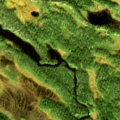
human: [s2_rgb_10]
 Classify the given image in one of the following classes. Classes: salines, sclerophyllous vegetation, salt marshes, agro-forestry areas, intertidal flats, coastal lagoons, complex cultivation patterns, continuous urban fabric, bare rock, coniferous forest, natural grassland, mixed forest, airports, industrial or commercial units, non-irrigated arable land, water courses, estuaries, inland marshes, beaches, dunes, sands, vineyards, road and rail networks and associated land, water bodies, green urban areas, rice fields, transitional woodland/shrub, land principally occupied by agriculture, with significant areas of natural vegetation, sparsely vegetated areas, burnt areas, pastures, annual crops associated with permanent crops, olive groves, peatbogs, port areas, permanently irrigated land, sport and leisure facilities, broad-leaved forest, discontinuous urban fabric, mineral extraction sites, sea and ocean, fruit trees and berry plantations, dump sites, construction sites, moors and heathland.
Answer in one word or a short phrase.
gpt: coniferous forest, transitional woodland/shrub